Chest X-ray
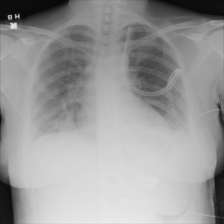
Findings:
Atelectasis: negative
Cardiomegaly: negative
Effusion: negative
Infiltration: negative
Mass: negative
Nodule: negative
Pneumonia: negative
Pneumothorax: negative
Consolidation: negative
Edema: negative
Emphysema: negative
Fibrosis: negative
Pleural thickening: negative
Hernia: negative